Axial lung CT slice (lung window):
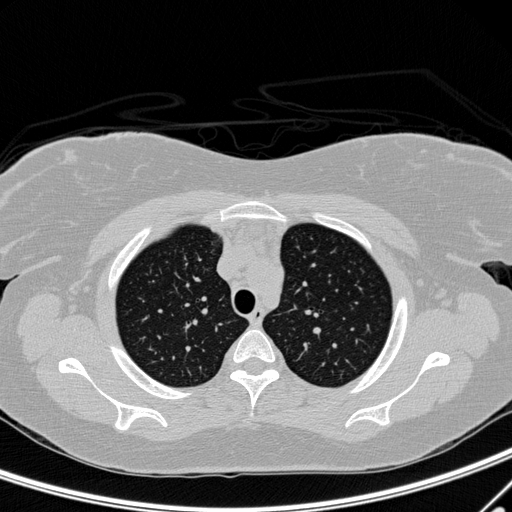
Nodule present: no